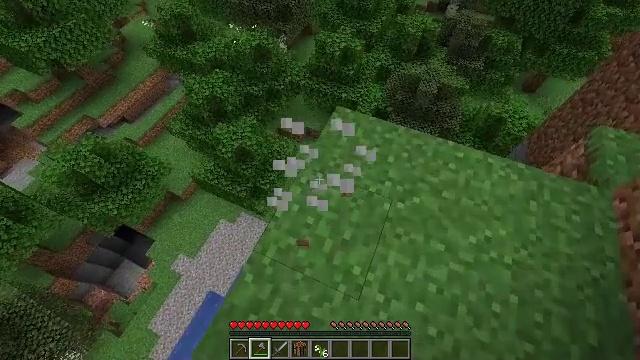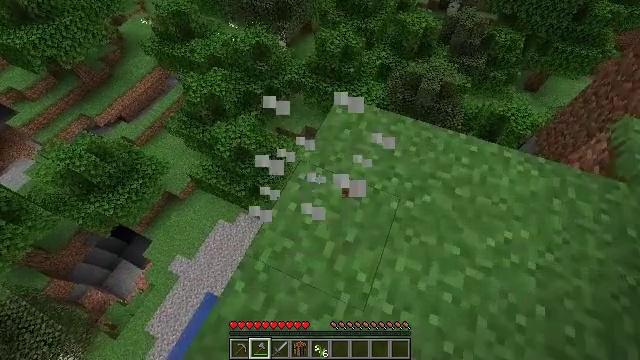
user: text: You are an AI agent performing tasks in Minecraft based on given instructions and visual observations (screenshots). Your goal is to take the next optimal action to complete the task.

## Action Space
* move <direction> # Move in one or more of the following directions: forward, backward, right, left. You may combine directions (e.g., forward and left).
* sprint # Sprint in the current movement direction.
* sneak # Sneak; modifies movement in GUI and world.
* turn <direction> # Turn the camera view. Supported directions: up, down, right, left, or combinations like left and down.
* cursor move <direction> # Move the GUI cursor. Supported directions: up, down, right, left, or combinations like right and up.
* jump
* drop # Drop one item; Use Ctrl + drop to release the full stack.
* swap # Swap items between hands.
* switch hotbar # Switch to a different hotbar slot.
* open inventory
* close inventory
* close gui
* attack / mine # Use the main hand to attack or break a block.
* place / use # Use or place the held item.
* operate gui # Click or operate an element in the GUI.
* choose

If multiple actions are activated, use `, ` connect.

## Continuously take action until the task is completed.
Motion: motion action
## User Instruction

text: Collect the lily of the valley from the ground.
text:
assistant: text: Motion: no_op
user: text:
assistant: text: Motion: no_op